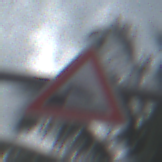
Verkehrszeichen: Ufer
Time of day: MorningAfternoon
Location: Outdoor (Suburban)
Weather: PartlyCloudy
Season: NotSpecified
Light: Natural